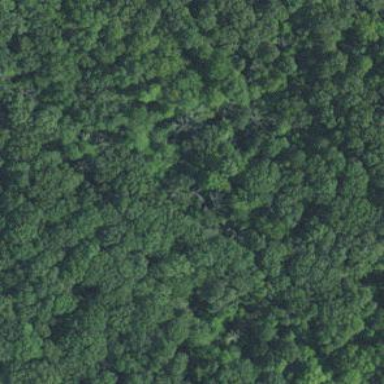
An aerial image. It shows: Mixed leaf woodland.